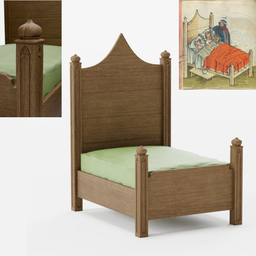
Label: furniture